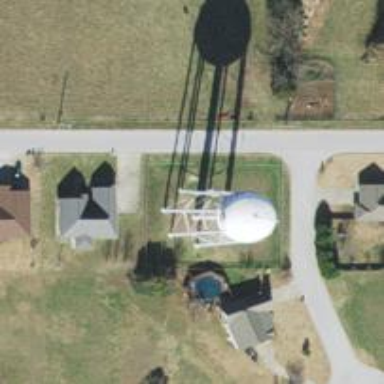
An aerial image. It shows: Water tower that is man-made.